【题型】填空题　【知识点】平面几何　【难度】easy
如图，在$\square OABC$中，$A(1,2)$，$CO=4$，将$\square OABC$绕$O$点逆时针方向旋转$90^\circ$到$\square OA'B'C'$的位置，则点$B'$的坐标是\underline{\quad\quad\quad\quad}.

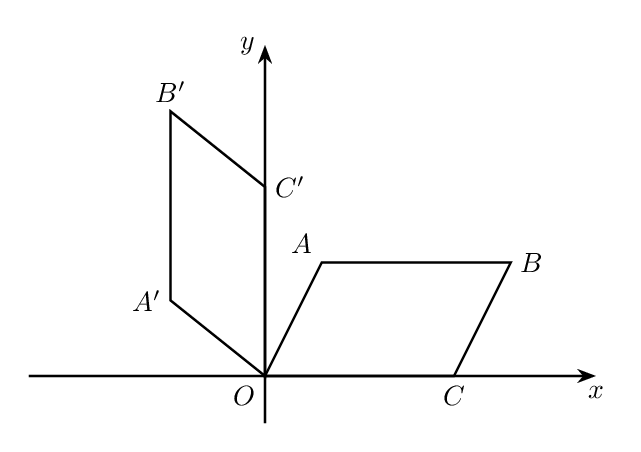
【解答】
【答案】$(-2,5)$

【详解】解：如图，过点$B$作$BE \perp x$轴于$E$，点$B'$作$B'D \perp y$轴于$D$，连接$OB,OB'$，

$\because$ 四边形$OABC$是平行四边形，\\
$\therefore AB=CO=4,\ AB\parallel CO,\ OB=OB'$，\\
$\because A(1,2)$，\\
$\therefore B(5,2)$，\\
$\therefore OE=5,\ BE=2$，\\
$\because$ 将$\square OABC$绕$O$点逆时针方向旋转$90^\circ$到$\square OA'B'C'$的位置，且$\angle COC'=90^\circ$，\\
$\therefore \angle BOB'=90^\circ$，\\
$\therefore \angle B'OD+\angle DOB=\angle DOB+\angle BOC=90^\circ$，\\
$\therefore \angle B'OD=\angle BOE$，且$\angle B'DO=\angle BEO=90^\circ$，\\
$\therefore \triangle OBE\cong \triangle OB'D\ (AAS)$，\\
$\therefore OD=OE=5,\ BE=B'D=2$，\\
$\therefore$ 点$B'$的坐标是：$(-2,5)$。\\

故答案为：$(-2,5)$。
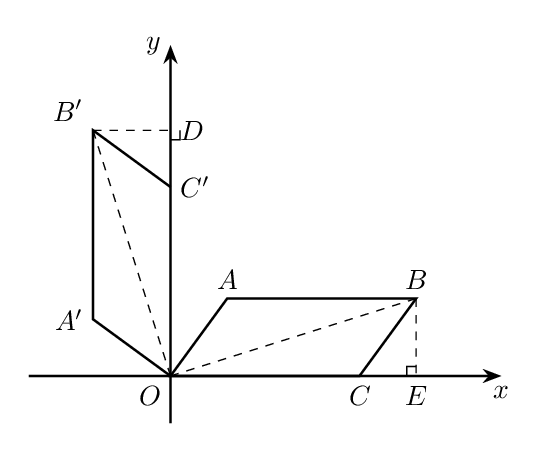